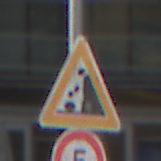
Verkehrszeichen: SteinschlagRechts
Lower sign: Geschwindigkeit5
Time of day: Midday
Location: Outdoor (Urban)
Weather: Overcast
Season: NotSpecified
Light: Natural